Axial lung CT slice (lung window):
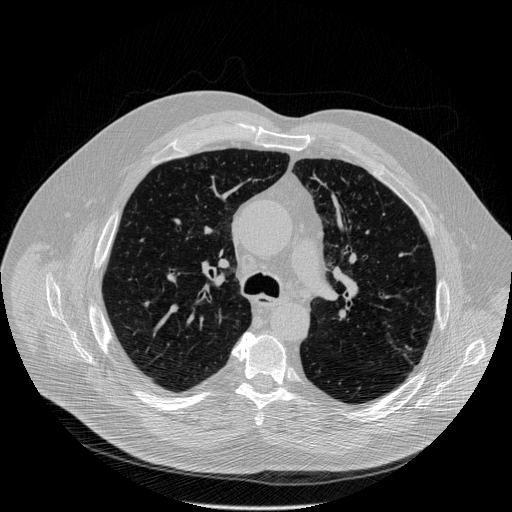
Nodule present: no